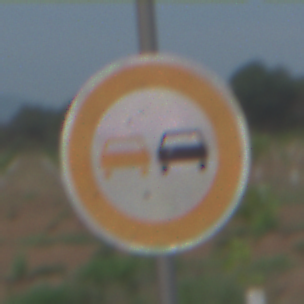
Verkehrszeichen: Ueberholverbot
Umgebung: Outdoor, Nature
Tageszeit: SunriseSunset
Wetter: PartlyCloudy
Licht: Natural
Jahreszeit: NotSpecified
Kontrast: LowContrast